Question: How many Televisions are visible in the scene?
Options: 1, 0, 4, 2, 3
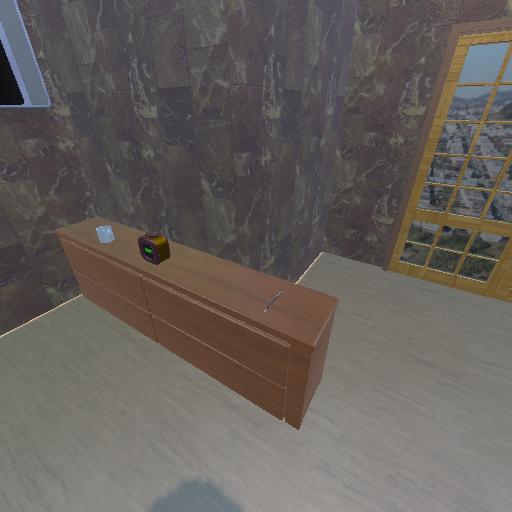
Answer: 1